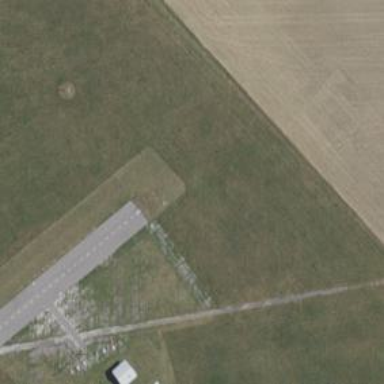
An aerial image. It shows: Asphalt runway at the airport.